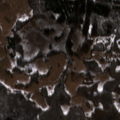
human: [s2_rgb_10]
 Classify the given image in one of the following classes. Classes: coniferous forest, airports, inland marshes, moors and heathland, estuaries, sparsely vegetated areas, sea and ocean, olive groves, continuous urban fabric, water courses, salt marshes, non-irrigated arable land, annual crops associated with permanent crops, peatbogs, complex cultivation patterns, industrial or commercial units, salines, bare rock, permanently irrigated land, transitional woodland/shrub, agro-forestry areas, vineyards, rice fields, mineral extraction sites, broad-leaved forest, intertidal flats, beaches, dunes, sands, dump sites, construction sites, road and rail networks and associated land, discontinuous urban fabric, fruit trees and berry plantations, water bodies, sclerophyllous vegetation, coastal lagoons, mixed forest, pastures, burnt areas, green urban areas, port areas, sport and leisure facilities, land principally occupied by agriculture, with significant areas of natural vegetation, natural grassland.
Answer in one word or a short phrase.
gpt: pastures, land principally occupied by agriculture, with significant areas of natural vegetation, broad-leaved forest, mixed forest, transitional woodland/shrub